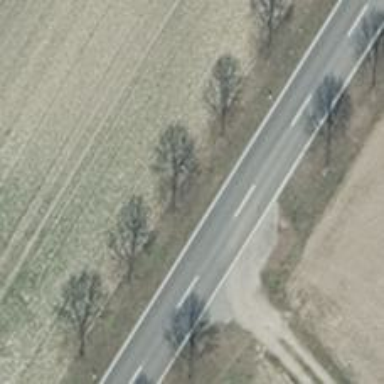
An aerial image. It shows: Secondary road with asphalt surface.